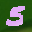
Label: 5